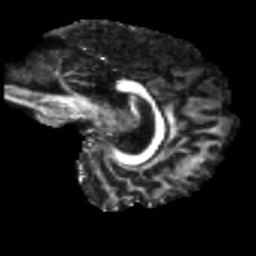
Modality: FA
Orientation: sagittal
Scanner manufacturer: siemens
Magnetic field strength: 3 T
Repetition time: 4 s
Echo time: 0.0594 s